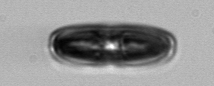
Label: Ephemera